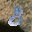
Label: 8